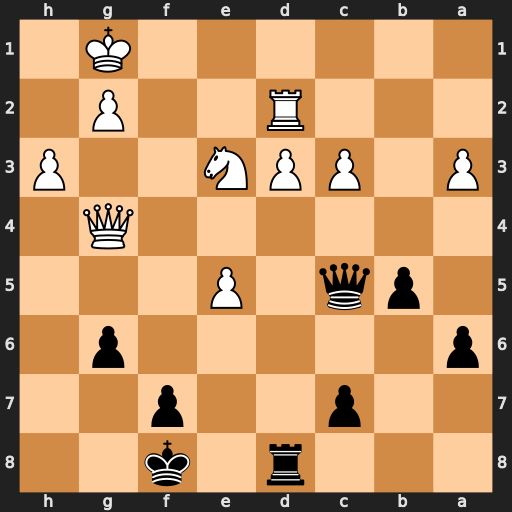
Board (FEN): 3r1k2/2p2p2/p5p1/1pq1P3/6Q1/P1PPN2P/3R2P1/6K1
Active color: b
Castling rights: -
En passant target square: -
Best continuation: Qxe3+ Rf2 Rxd3 e6 Rd2